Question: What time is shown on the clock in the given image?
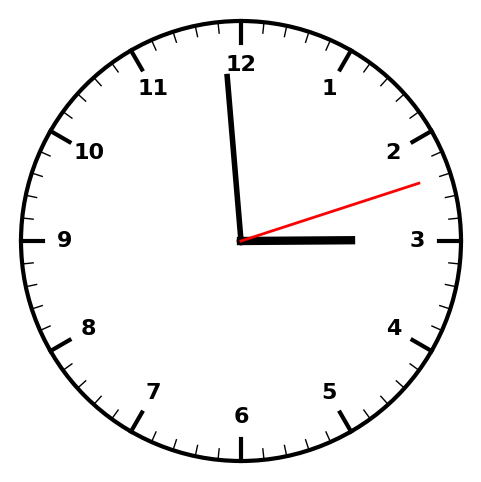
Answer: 02:59:12